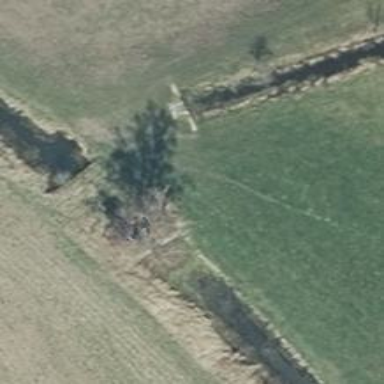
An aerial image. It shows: Culvert tunnel.